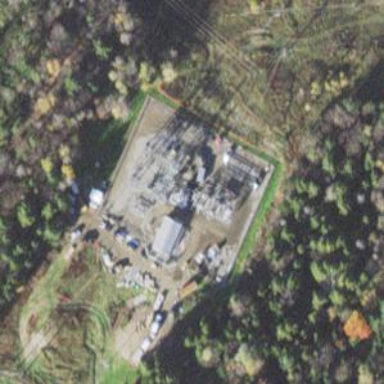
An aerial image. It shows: Distribution-level power substation.